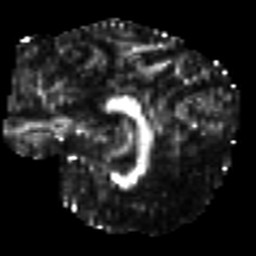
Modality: FA
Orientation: sagittal
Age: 44
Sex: female
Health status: ill
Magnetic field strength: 3 T
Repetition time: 8.4 s
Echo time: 0.0926 s